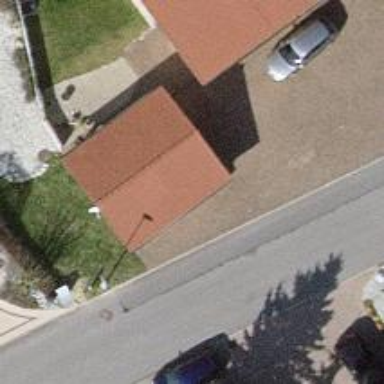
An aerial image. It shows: Garage building.